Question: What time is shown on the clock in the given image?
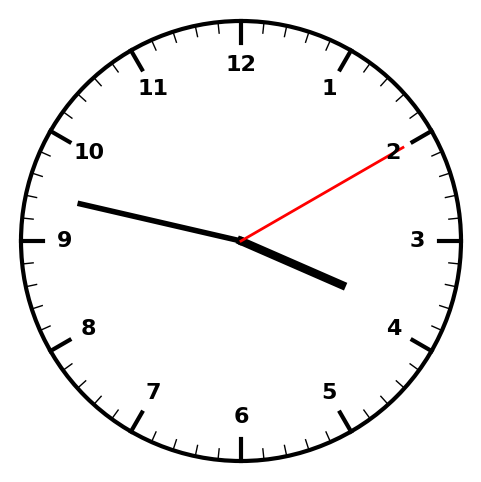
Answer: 03:47:10